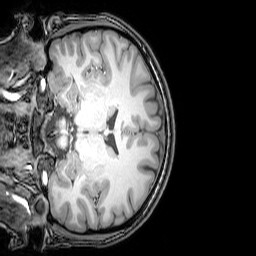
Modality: T1w
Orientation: coronal
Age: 24
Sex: female
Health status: healthy
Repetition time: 0.081 s
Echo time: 0.037 s